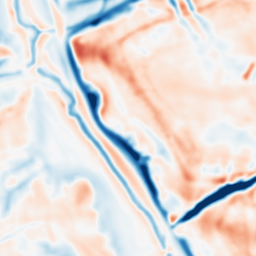
Category: multiscale
Decomposition family: dog_multiscale
Decomposition parameters: sigma_ratio: 1.6
n_scales: 3
base_sigma: 2
Upsampling method: lanczos
Upsampling parameters: scale: 2
Upsampling scale: 2